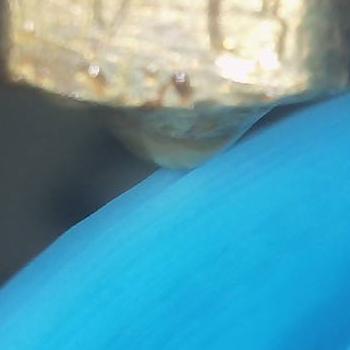
Flow rate: 79%